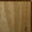
Piece: xx